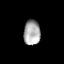
Tissue: lung
Cell type: Others
Senescence score: 0.2357
Nuclear area (px): 405
Mean DAPI intensity: 170.358